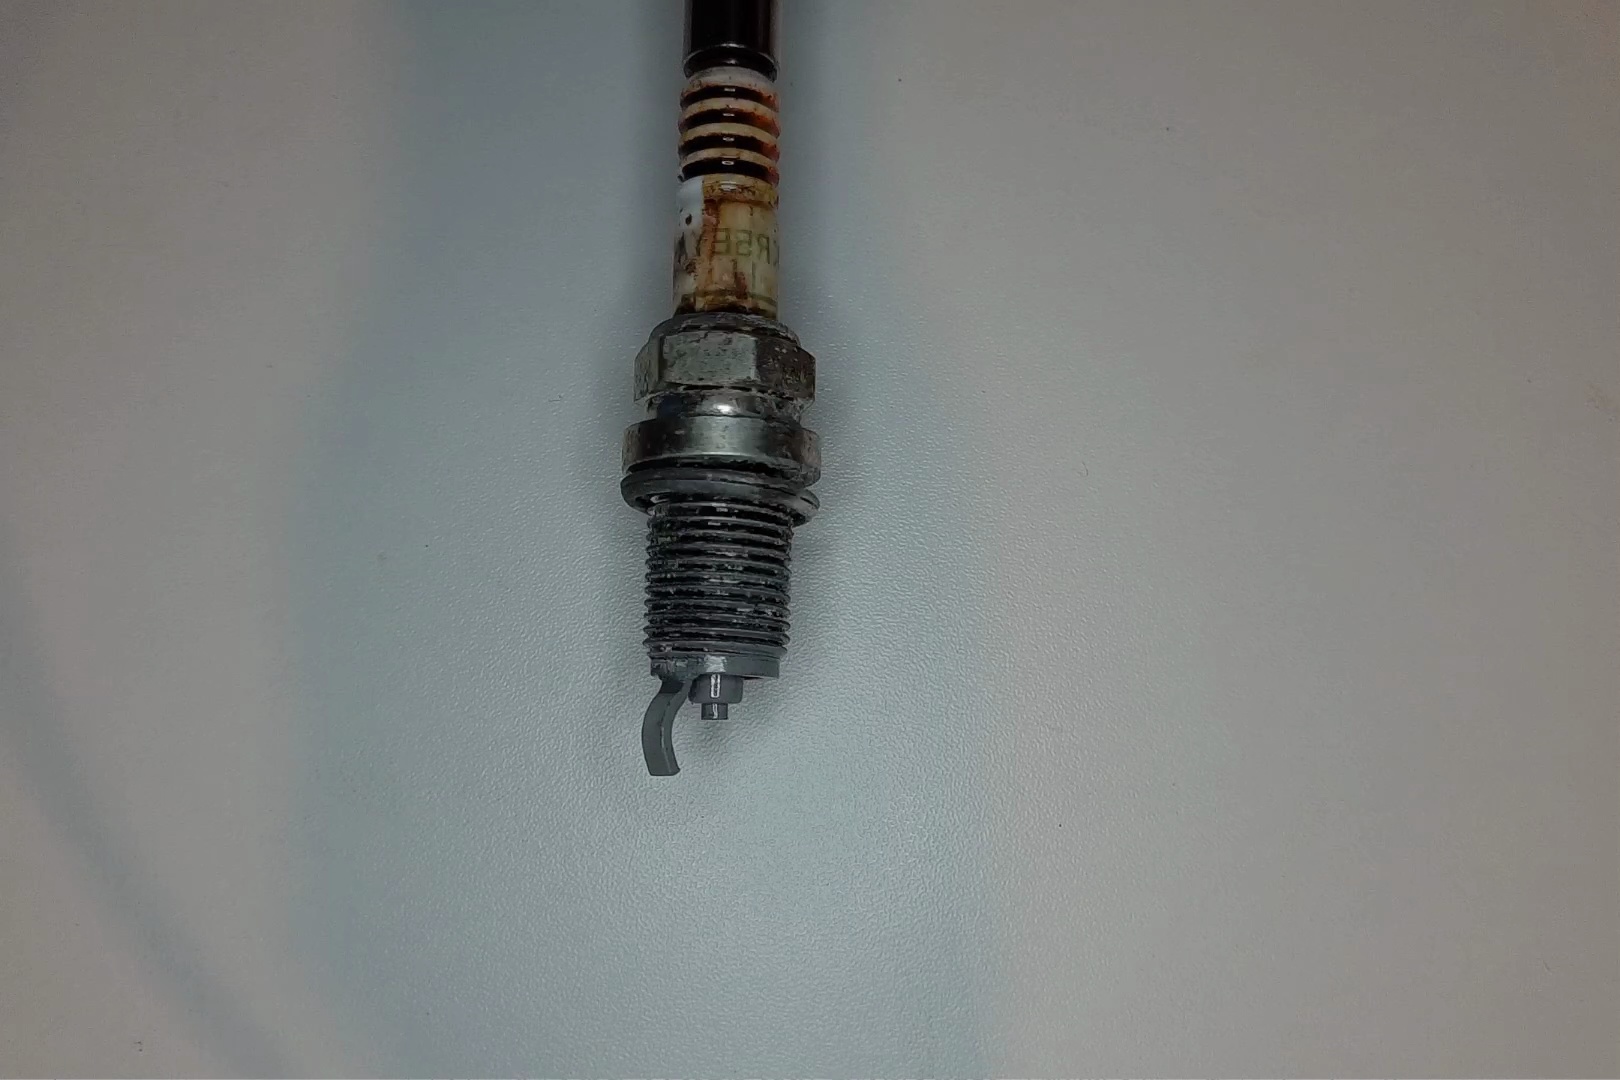
Label: anomaly